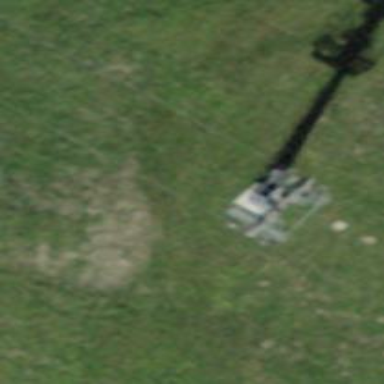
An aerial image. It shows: Pylon for aerialway.